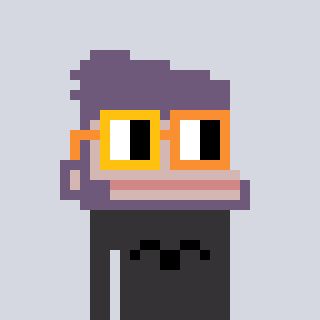
a pixel art character with square yellow and orange glasses, a ape-shaped head and a grayscale-colored body on a cool background